Question: here are 2 screen shots when i try to debug my code in visual studio 2005

i want to save string value in variable 'check' in variable 'a' but it saves '-1' not the actual string which is something like that '"<username>admin</username>"'
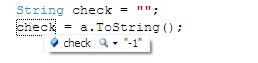
Answer: If you want to save the value of 'check' in 'a', then your assignment is the wrong way round. Currently it's converting the value of 'a' to a string, and storing the result in 'check'.
Of course, you haven't specified the type of 'a' - it may be converted to a string one way in the debugger, but the actual 'ToString' method may be overridden to do something different.
If you actually meant to describe the question the other way round, you need to provide a more information - a short but complete program to demonstrate the problem would be ideal.
String assignment very definitely works in C# - so the chances are incredibly high that you're doing something strange in the code that you haven't shown us.